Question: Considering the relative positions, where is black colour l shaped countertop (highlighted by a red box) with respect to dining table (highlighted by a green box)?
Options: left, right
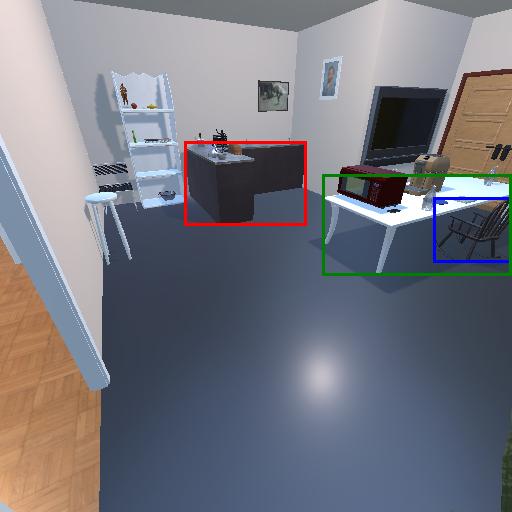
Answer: left